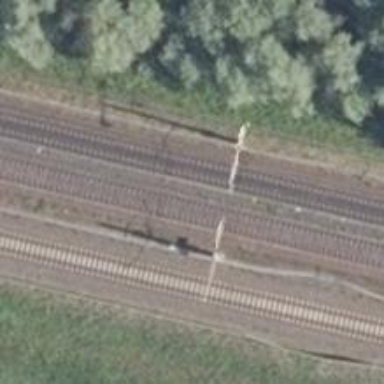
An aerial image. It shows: Milestone along the railway with catenary mast.